Field crop: maize
Growth stage: 2
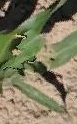
Species: maize